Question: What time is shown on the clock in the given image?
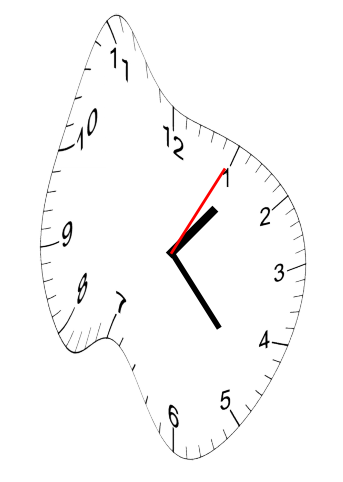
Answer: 01:23:05